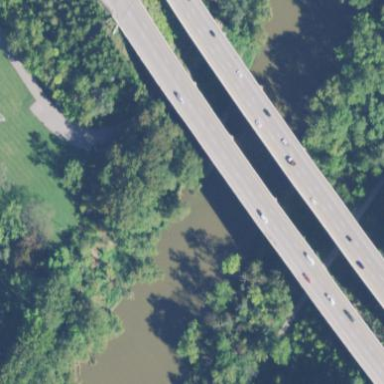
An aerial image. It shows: Man-made bridge.